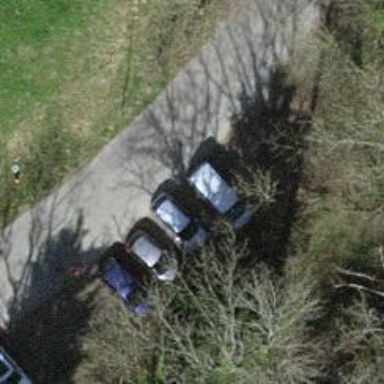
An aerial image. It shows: Parking area with gravel surface.